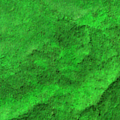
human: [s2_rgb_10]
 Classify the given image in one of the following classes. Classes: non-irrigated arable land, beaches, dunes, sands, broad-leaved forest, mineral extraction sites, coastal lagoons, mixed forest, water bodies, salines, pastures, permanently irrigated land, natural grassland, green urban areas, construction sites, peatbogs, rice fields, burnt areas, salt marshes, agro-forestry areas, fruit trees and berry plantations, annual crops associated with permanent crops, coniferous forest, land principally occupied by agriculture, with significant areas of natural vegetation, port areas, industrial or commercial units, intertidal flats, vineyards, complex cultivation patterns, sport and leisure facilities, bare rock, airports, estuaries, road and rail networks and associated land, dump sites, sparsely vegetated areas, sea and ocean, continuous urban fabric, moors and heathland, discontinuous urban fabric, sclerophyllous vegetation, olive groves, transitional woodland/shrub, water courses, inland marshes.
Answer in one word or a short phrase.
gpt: broad-leaved forest